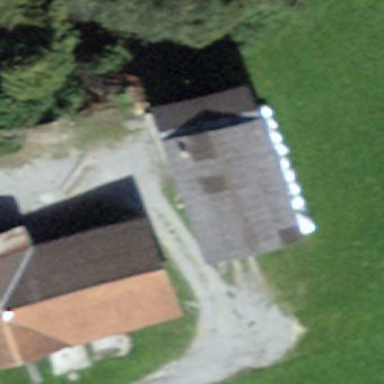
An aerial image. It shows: Shed building.